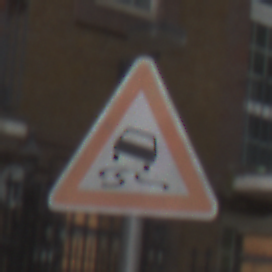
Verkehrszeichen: SchleuderOderRutschgefahr
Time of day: MorningAfternoon
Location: Outdoor (Urban)
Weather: Overcast
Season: NotSpecified
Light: Natural